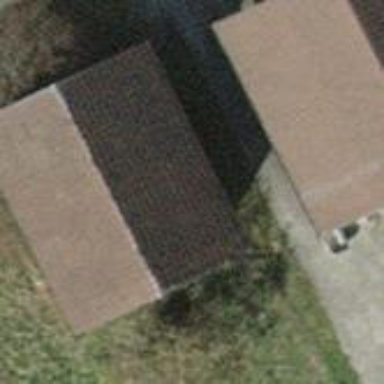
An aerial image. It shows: Shed.